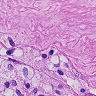
Metastatic tissue present: yes